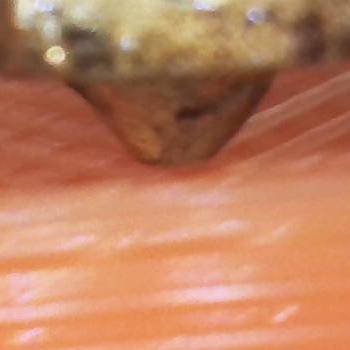
Flow rate: 78%